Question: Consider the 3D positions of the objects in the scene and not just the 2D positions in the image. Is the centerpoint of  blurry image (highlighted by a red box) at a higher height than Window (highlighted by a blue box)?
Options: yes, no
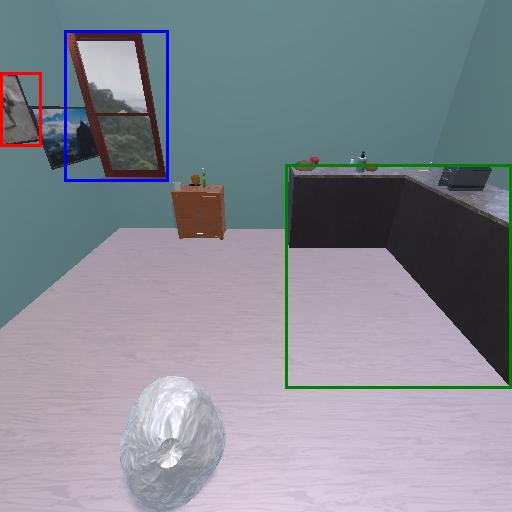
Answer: yes